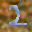
Label: 2